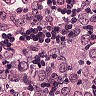
Metastatic tissue present: yes